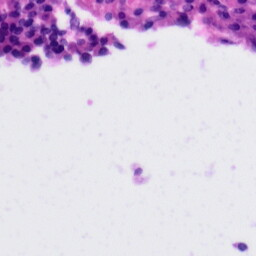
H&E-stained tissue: Tonsil